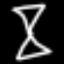
Label: hourglass